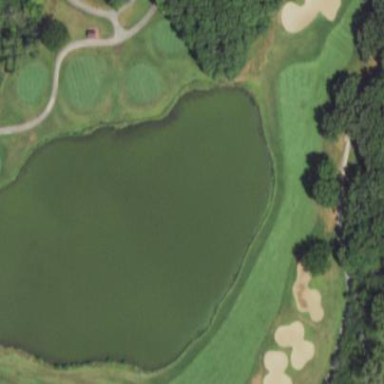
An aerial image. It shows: Water hazard on golf course. The hazard is natural water feature.